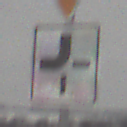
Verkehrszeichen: VerlaufVorfahrtsstrasse2
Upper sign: VorfahrtGewaehren
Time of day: MorningAfternoon
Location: Outdoor (Nature)
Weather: Overcast
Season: Winter
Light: Natural